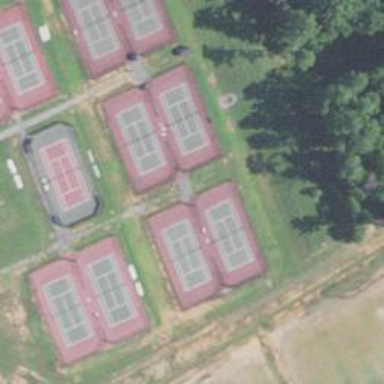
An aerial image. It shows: Tennis court on pitch designated for leisure land.